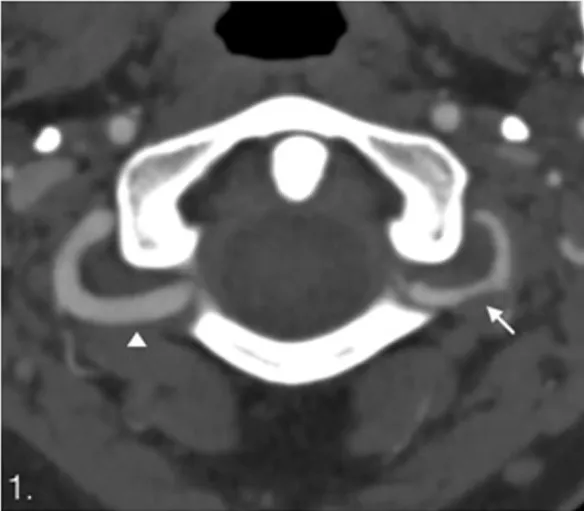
Computed tomography angiography. Dissection of the left vertebral artery with irregular lumen and stenosis (arrow) compare with normal right vertebral artery (arrowhead).
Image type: radiology (ct)